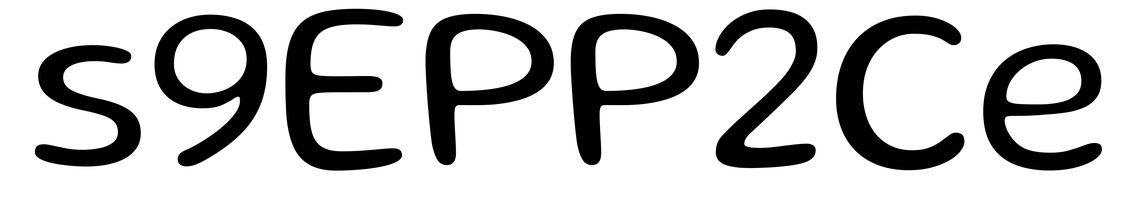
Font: Gluten_Light